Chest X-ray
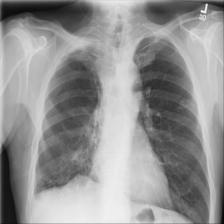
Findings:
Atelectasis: negative
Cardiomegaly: negative
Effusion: negative
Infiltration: positive
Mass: negative
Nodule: negative
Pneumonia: negative
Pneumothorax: negative
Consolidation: negative
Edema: negative
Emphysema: negative
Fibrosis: negative
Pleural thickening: negative
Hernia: negative